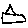
Label: house